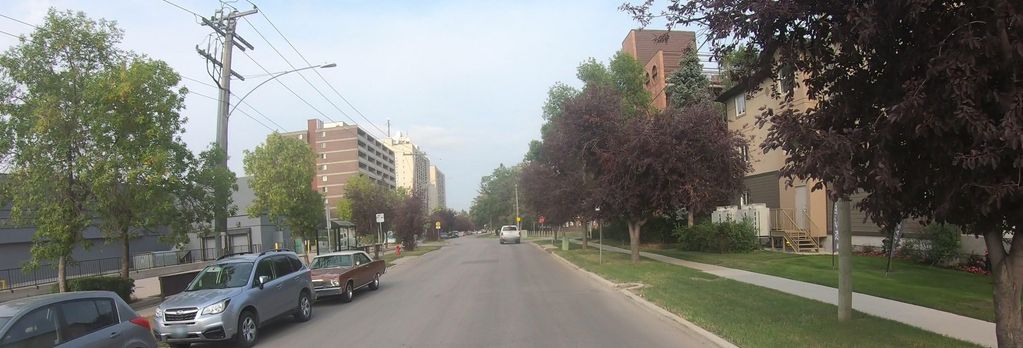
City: winnipeg